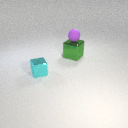
small purple rubber sphere above large green metal cube